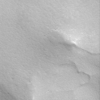
Label: not_dusty